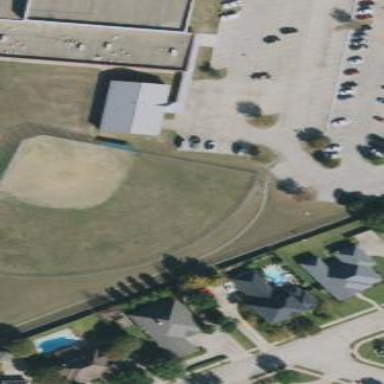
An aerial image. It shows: Baseball pitch for leisure and sports activities.